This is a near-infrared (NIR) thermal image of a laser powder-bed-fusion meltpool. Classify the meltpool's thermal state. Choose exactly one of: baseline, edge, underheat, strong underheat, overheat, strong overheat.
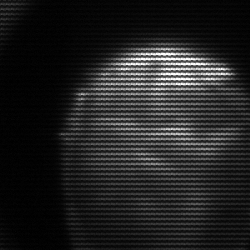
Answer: edge